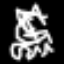
Label: frog